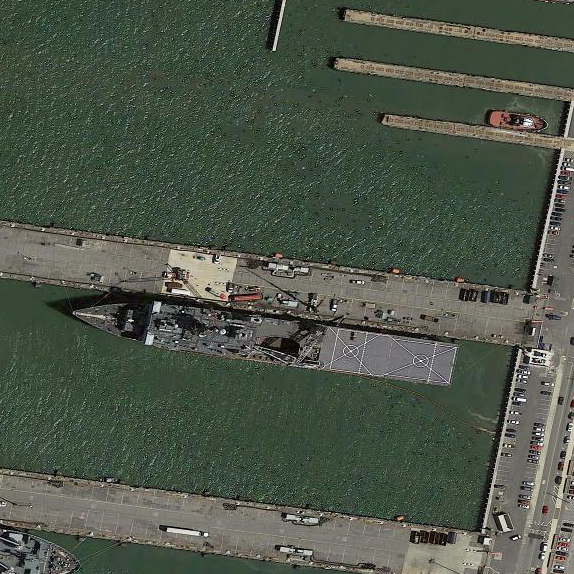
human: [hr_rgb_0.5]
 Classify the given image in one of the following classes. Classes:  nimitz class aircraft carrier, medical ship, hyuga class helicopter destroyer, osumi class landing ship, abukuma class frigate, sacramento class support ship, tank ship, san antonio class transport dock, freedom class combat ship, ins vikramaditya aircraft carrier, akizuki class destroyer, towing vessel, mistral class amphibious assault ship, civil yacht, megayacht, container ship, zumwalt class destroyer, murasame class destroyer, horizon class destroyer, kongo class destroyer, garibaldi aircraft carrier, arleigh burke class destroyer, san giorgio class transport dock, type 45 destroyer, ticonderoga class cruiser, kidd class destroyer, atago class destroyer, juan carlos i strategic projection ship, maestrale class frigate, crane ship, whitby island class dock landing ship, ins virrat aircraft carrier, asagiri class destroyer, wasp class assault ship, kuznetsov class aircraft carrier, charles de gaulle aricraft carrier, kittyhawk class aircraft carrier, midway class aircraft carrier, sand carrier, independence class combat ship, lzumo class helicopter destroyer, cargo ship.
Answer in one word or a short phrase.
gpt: Whitby Island class dock landing ship